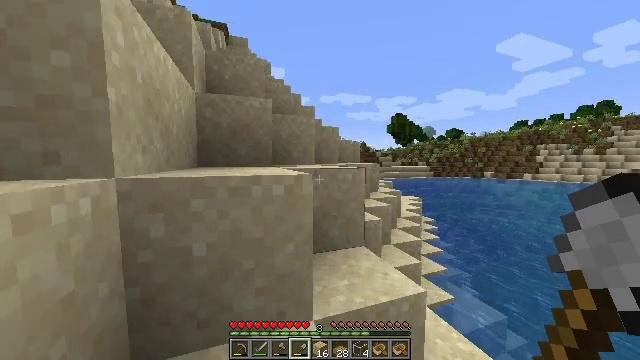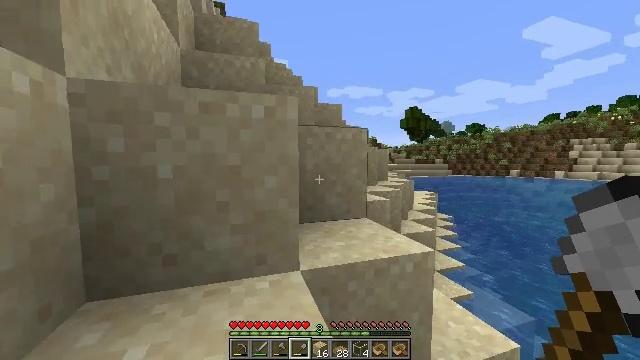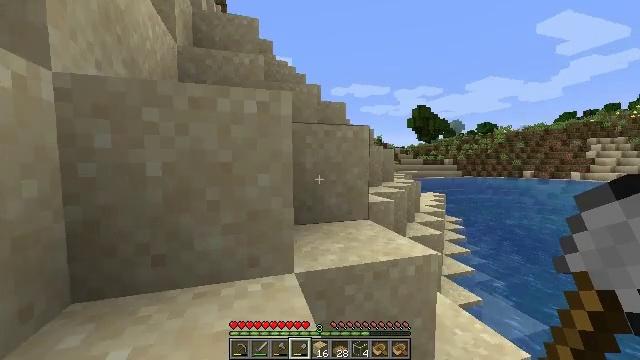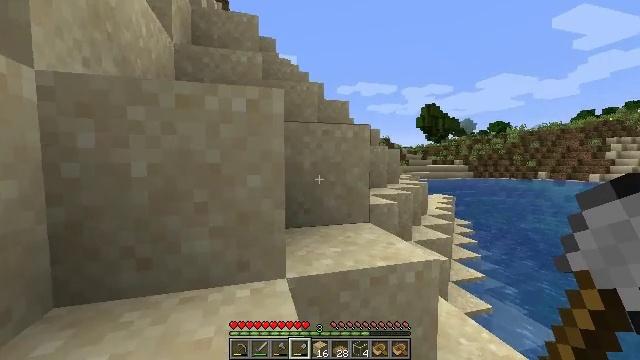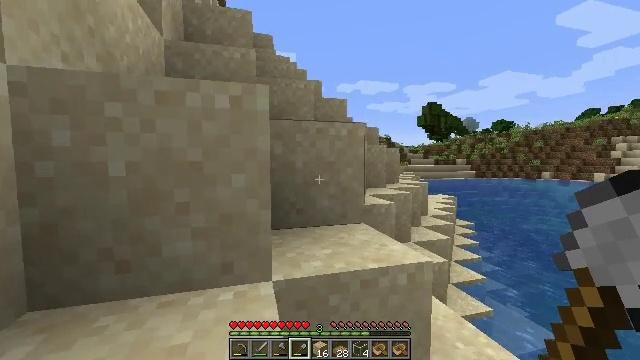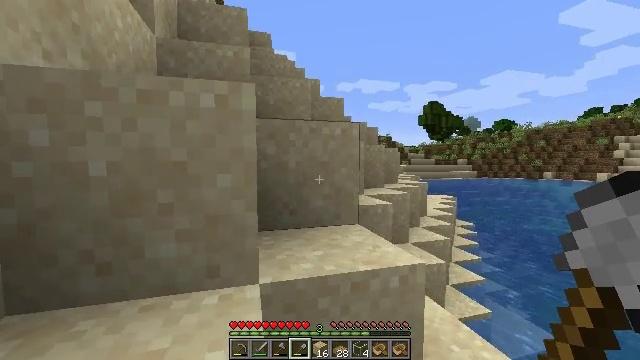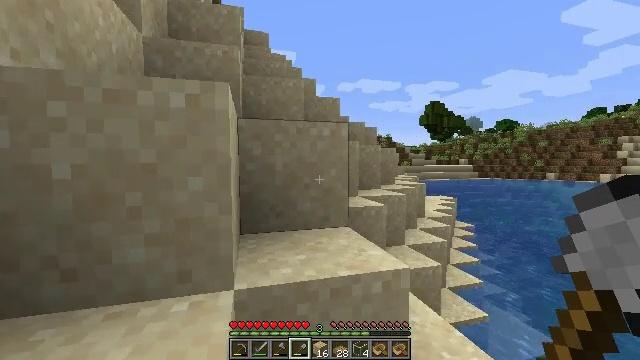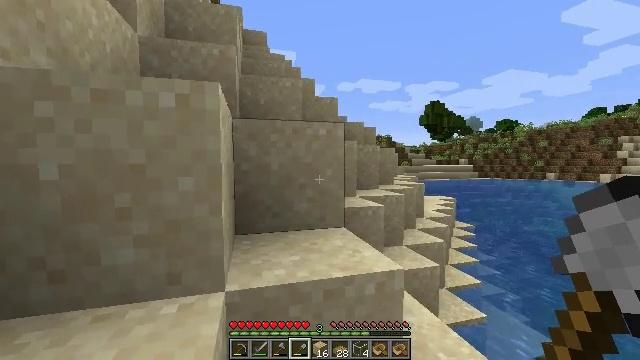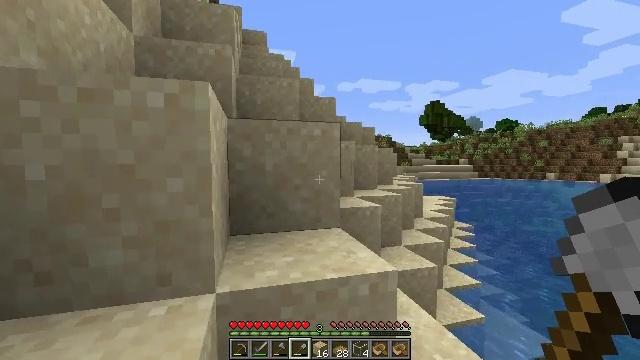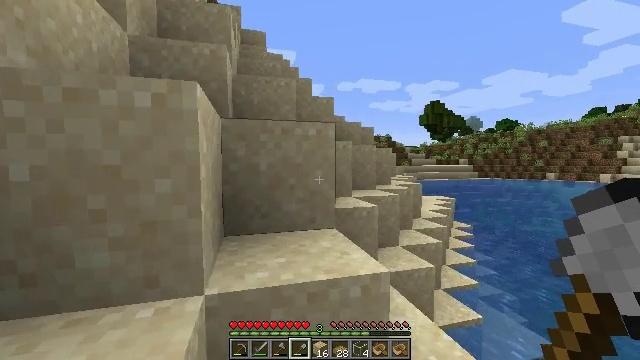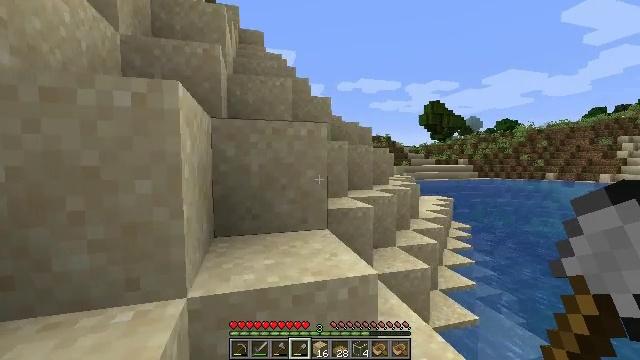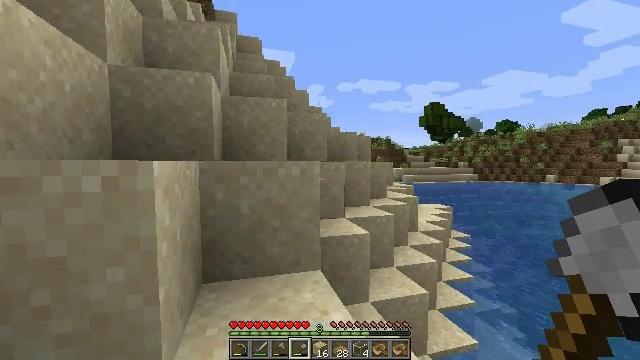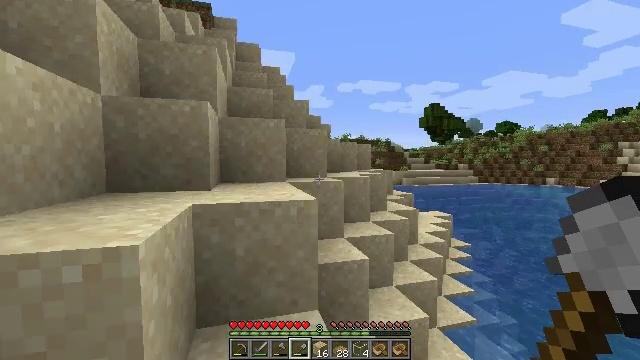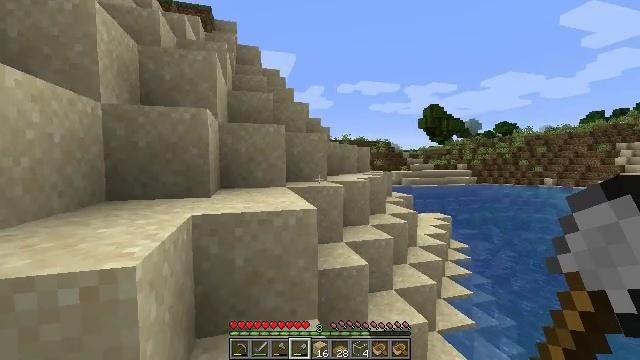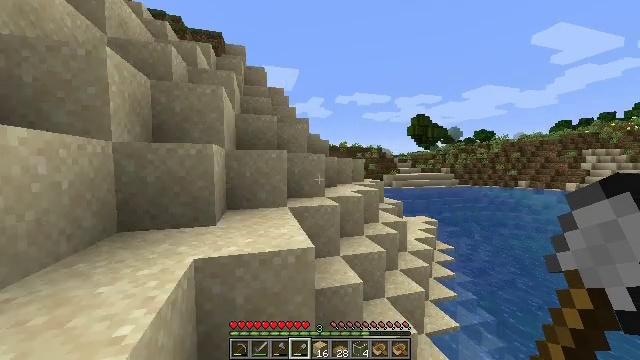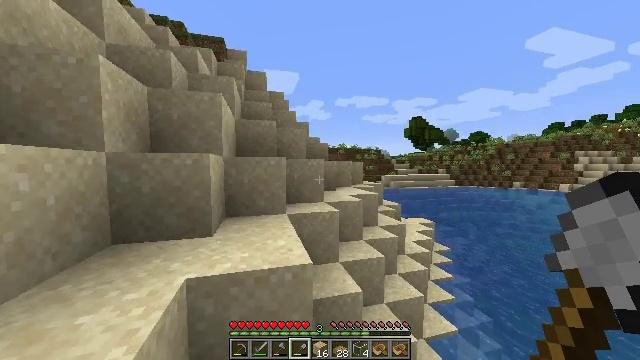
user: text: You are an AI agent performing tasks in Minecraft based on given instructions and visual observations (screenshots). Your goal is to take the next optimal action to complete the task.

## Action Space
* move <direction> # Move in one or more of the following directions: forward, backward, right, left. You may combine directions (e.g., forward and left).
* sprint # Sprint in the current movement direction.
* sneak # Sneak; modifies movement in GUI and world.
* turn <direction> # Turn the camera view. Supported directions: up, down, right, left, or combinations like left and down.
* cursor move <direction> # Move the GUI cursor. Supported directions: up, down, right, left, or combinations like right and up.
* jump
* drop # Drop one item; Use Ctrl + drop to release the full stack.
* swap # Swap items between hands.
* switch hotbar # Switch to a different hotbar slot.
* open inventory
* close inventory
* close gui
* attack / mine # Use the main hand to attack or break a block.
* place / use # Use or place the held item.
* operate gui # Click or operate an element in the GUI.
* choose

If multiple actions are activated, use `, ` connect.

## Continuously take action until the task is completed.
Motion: motion action
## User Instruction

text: Mine planks.
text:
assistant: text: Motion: move forward, sprint, turn left
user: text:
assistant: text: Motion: move forward, sprint, turn left
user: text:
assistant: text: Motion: move forward, sprint, turn left
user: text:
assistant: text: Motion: move forward, sprint
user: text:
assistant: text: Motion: move forward, sprint
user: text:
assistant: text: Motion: move forward, sprint
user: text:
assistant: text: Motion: move forward, sprint
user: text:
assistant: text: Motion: move forward, sprint
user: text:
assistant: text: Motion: move forward, sprint
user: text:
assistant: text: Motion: move forward, sprint
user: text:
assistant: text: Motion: move forward, sprint, jump
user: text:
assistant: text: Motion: move forward, sprint, jump
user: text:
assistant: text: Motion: move forward, sprint, jump
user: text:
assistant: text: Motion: move forward, sprint, jump
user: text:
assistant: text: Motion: move forward, sprint, jump
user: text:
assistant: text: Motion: move forward, sprint, jump
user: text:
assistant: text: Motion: move forward, sprint
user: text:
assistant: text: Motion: move forward, sprint
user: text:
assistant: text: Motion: move forward, sprint
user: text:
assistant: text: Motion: move forward, sprint
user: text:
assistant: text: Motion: move forward, sprint
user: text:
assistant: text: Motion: move forward, sprint, turn left
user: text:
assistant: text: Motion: move forward, sprint
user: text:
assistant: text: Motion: move forward, sprint
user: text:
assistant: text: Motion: move forward, sprint
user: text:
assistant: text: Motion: move forward, sprint
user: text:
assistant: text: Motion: move forward, sprint
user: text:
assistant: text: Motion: move forward, sprint
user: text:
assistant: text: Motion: move forward, sprint
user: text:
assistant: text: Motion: move forward, sprint